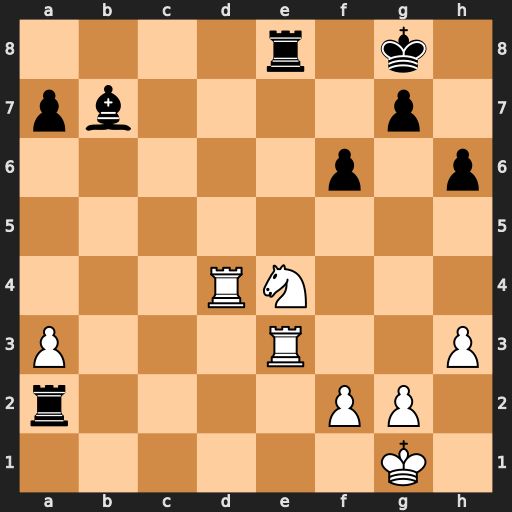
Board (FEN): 4r1k1/pb4p1/5p1p/8/3RN3/P3R2P/r4PP1/6K1
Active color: w
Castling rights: -
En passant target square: -
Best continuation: Nxf6+ gxf6 Rxe8+